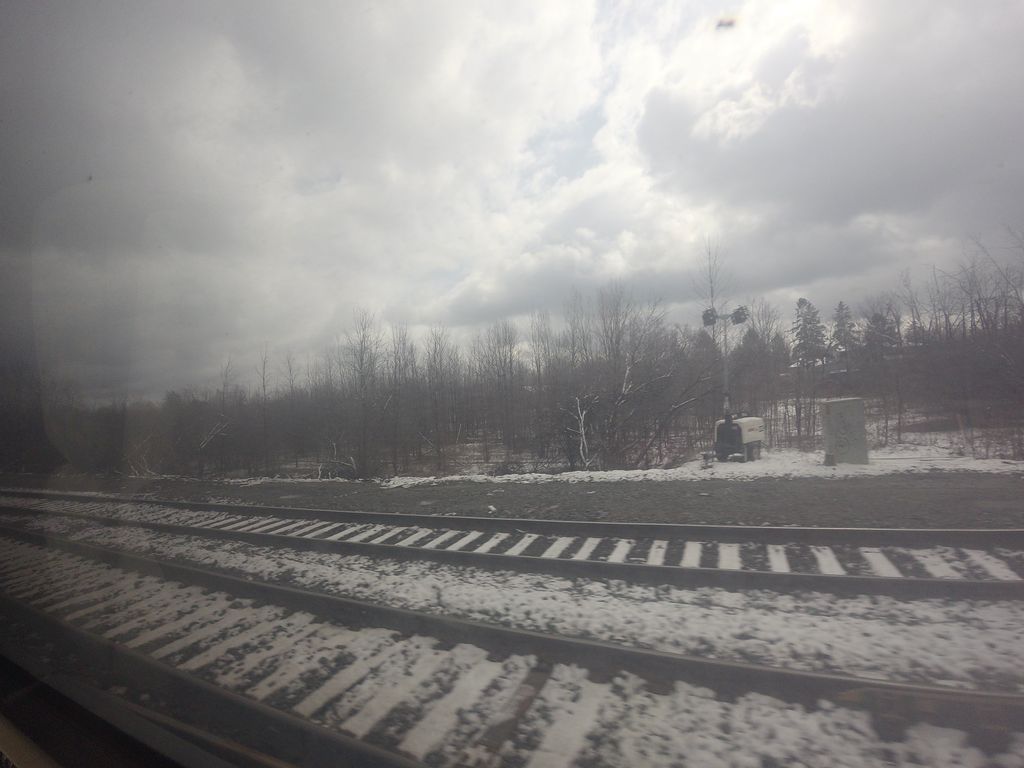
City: toronto